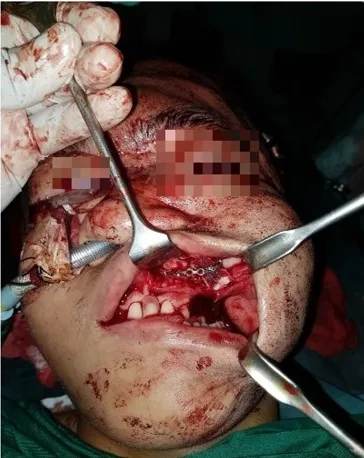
Maxilla.
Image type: medical_photograph (other_medical_photograph)